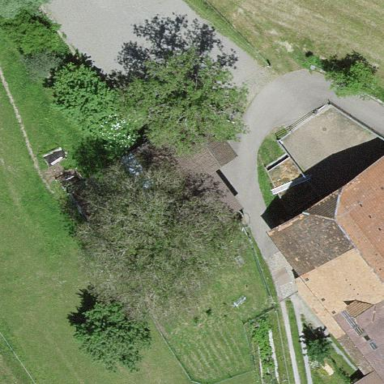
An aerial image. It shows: Rural barn.